Question: I'm learning SpringMVC via Mkyong.com tutorials. In his tutorials, Maven is used to build the programs.
I'm not using Maven to build it in this programs.
My Sample Code:
Coffee.java
'''
package com.springMVC;
import javax.xml.bind.annotation.XmlElement;
import javax.xml.bind.annotation.XmlRootElement;
@XmlRootElement(name = "coffee")
public class Coffee {
String name;
int quanlity;
public String getName() {
return name;
}
@XmlElement
public void setName(String name) {
this.name = name;
}
public int getQuanlity() {
return quanlity;
}
@XmlElement
public void setQuanlity(int quanlity) {
this.quanlity = quanlity;
}
public Coffee(String name, int quanlity) {
this.name = name;
this.quanlity = quanlity;
}
public Coffee() {
}
}
'''
'''
package com.springMVC;
import org.springframework.stereotype.Controller;
import org.springframework.web.bind.annotation.PathVariable;
import org.springframework.web.bind.annotation.RequestMapping;
import org.springframework.web.bind.annotation.RequestMethod;
import org.springframework.web.bind.annotation.ResponseBody;
import com.springMVC.Coffee;
@Controller
@RequestMapping("/coffee")
public class XMLController {
@RequestMapping(value="{name}", method = RequestMethod.GET)
public @ResponseBody Coffee getCoffeeInXML(@PathVariable String name) {
Coffee coffee = new Coffee(name, 100);
return coffee;
}
'''
'''
<beans xmlns="http://www.springframework.org/schema/beans"
xmlns:context="http://www.springframework.org/schema/context"
xmlns:mvc="http://www.springframework.org/schema/mvc"
xmlns:xsi="http://www.w3.org/2001/XMLSchema-instance"
xsi:schemaLocation="
http://www.springframework.org/schema/beans
http://www.springframework.org/schema/beans/spring-beans-3.0.xsd
http://www.springframework.org/schema/context
http://www.springframework.org/schema/context/spring-context-3.0.xsd
http://www.springframework.org/schema/mvc
http://www.springframework.org/schema/mvc/spring-mvc-3.0.xsd">
<context:component-scan base-package="com.springMVC" />
<mvc:annotation-driven />
</beans>
'''
'''
<web-app id="WebApp_ID" version="2.4"
xmlns="http://java.sun.com/xml/ns/j2ee" xmlns:xsi="http://www.w3.org/2001/XMLSchema-instance"
xsi:schemaLocation="http://java.sun.com/xml/ns/j2ee
http://java.sun.com/xml/ns/j2ee/web-app_2_4.xsd">
<display-name>Spring Web MVC Application</display-name>
<servlet>
<servlet-name>mvc-dispatcher</servlet-name>
<servlet-class>org.springframework.web.servlet.DispatcherServlet</servlet-class>
<load-on-startup>1</load-on-startup>
</servlet>
<servlet-mapping>
<servlet-name>mvc-dispatcher</servlet-name>
<url-pattern>/rest/*</url-pattern>
</servlet-mapping>
<context-param>
<param-name>contextConfigLocation</param-name>
<param-value>/WEB-INF/mvc-dispatcher-servlet.xml</param-value>
</context-param>
<listener>
<listener-class>org.springframework.web.context.ContextLoaderListener</listener-class>
</listener>
</web-app>
'''

Please give me a URI(example:https:\localhost:8080/MVCXML/rest/coffee/arabic) to view an output like in MkYong.com tutorial(<URL>
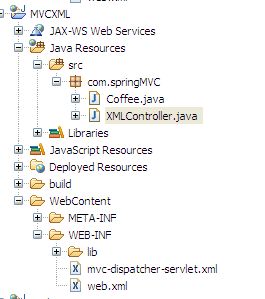
Answer: Here's how the URL mapping works:
1. web.xml routes urls with a prefix to some servlet, and you have mapped everything with prefix /rest/ to the spring DispatcherServlet.
2. The controller routing is handled by the parameter to the @Controller annotation, which you've annotated with /coffee
3. Then there's a variable at the end that is the name of the coffee, which gets placed in the @PathVariable.
So nowhere in there do I see '/MVCXML/'. mkyong.com didn't provide a web.xml so it's a little unclear what the prefix is supposed to be, if you don't already know how web.xml and Spring's dispatcher servlet work together.
The correct URI should be 'http://localhost:8080/rest/coffee/arabic'.